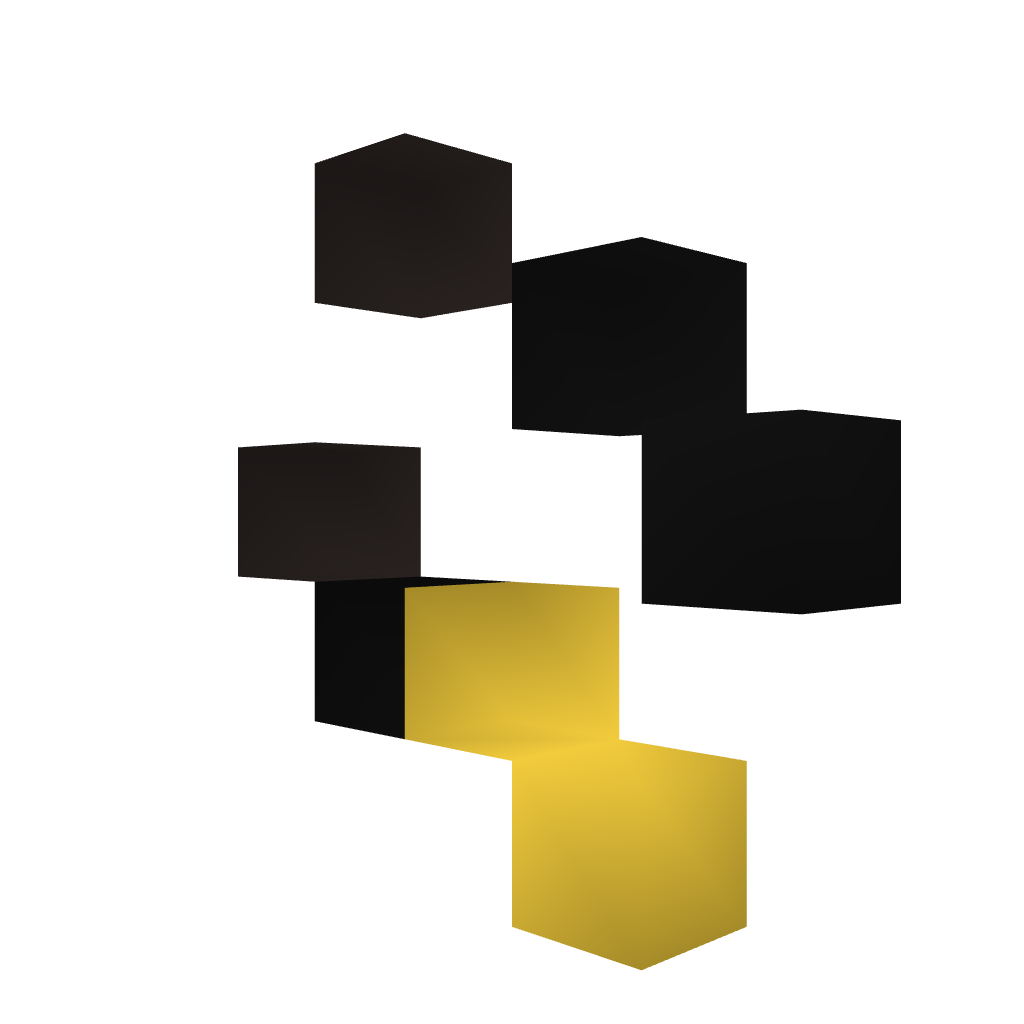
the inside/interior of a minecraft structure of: Shop (CommandBlock)